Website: macys
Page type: billing-address
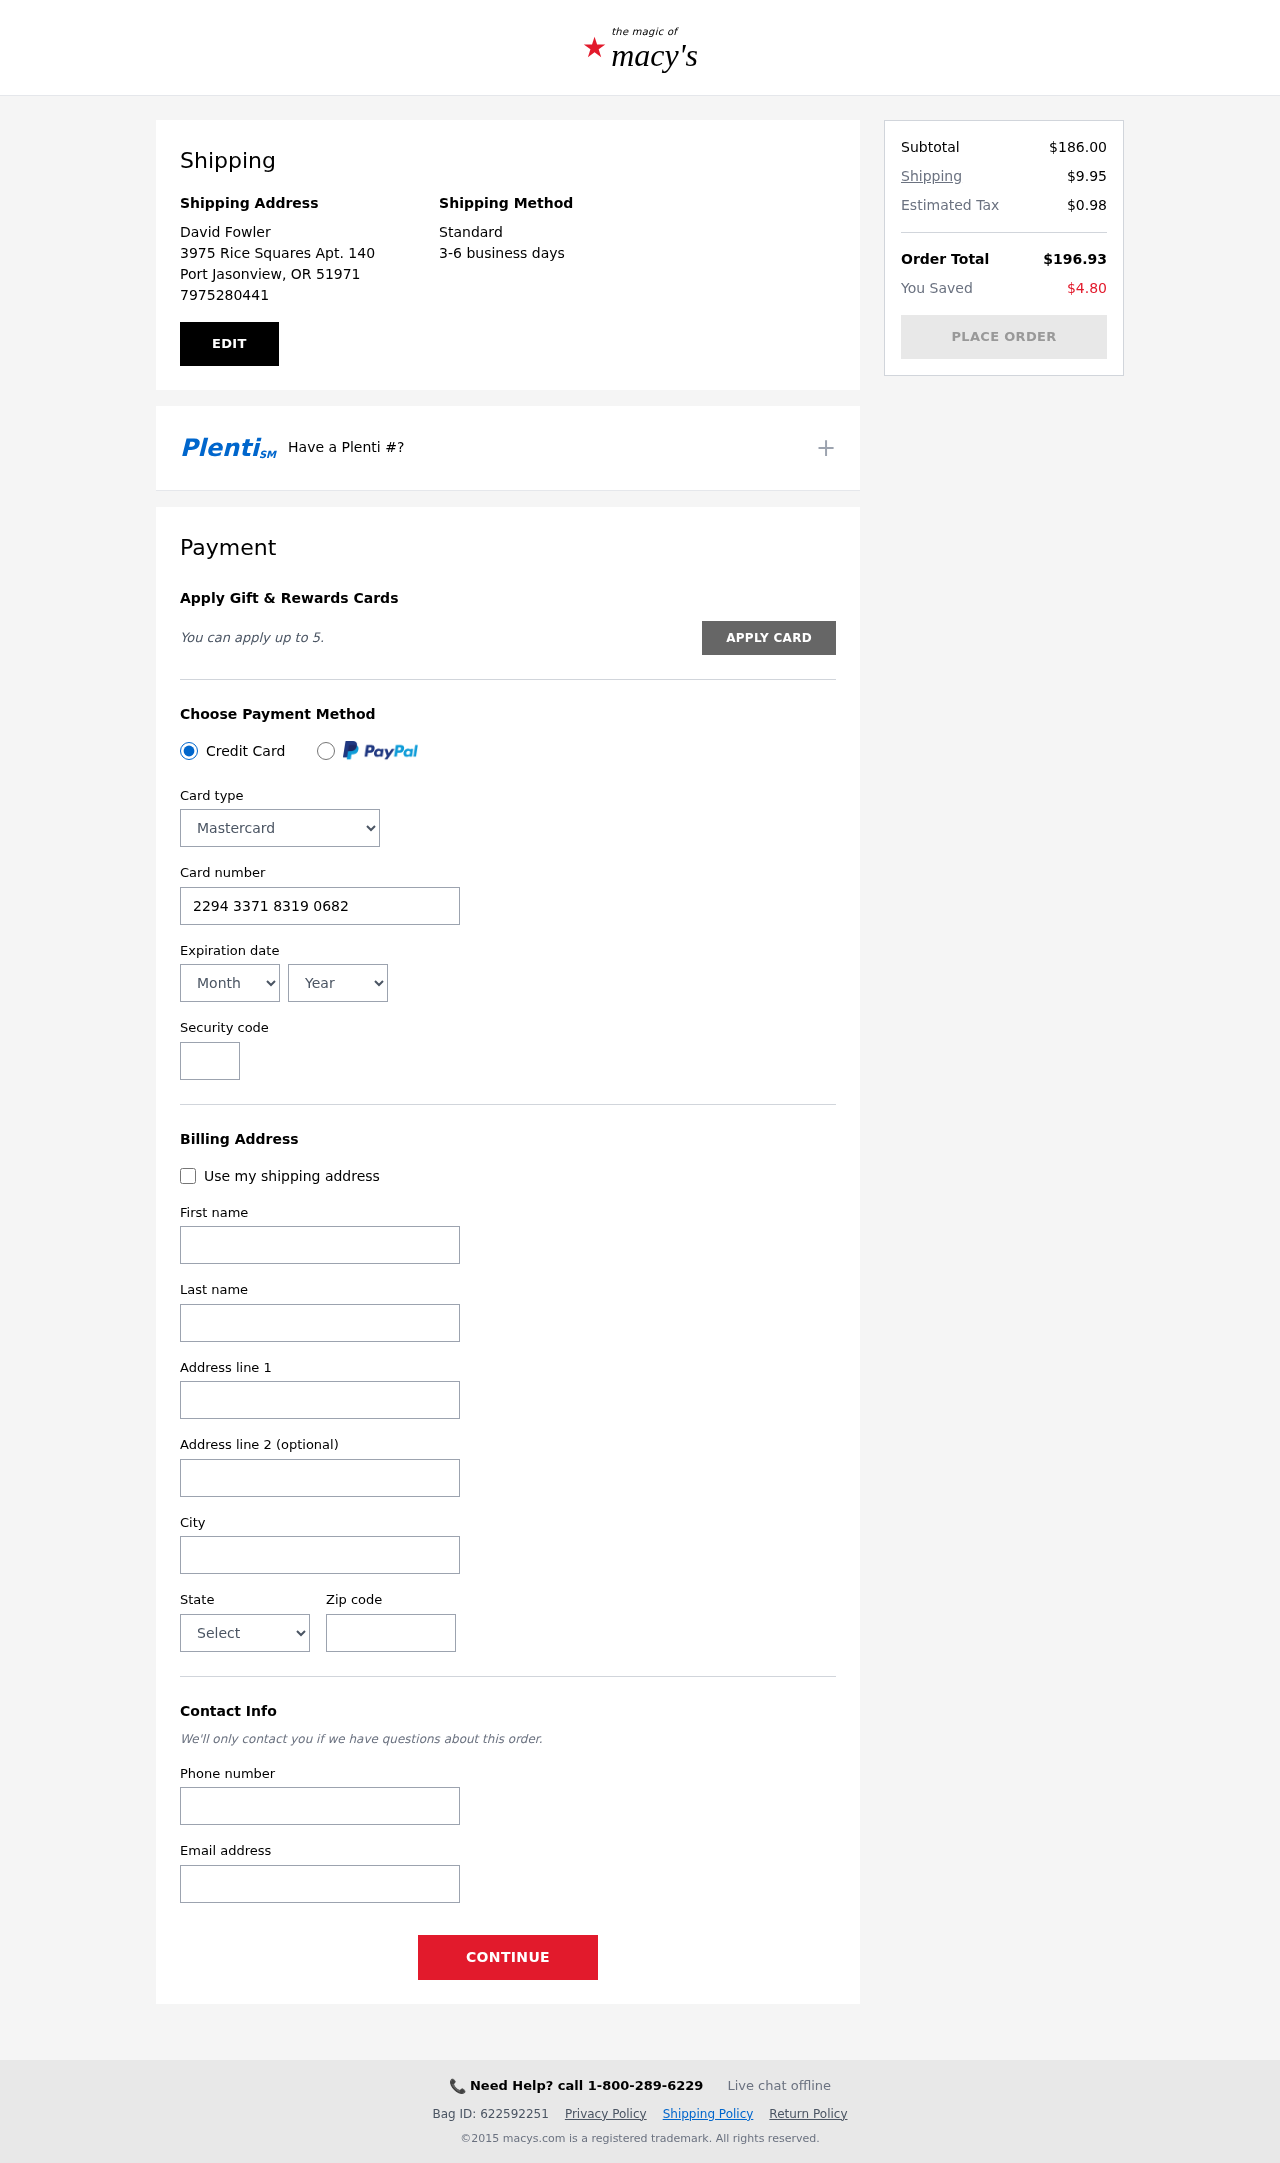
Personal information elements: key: PII_CARD_CVV
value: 087
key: PII_CARD_EXPIRY_MONTH
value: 12
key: PII_CARD_EXPIRY_YEAR
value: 30
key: PII_CARD_NUMBER
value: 2294 3371 8319 0682
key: PII_CARD_TYPE
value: Mastercard
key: PII_CITY
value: Port Jasonview
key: PII_CITY_STATE_ZIP
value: Port Jasonview, OR 51971
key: PII_EMAIL
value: dfowler@yahoo.com
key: PII_FIRSTNAME
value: David
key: PII_FULLNAME
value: David Fowler
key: PII_LASTNAME
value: Fowler
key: PII_PHONE
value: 7975280441
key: PII_POSTCODE
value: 51971
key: PII_STATE
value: Oregon
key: PII_STREET
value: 3975 Rice Squares Apt. 140
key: PII_STREET2
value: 6735 Ward Walk
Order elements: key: ORDER_SUBTOTAL
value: $186.00
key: ORDER_SHIPPING_COST
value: $9.95
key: ORDER_TAX
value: $0.98
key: ORDER_TOTAL
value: $196.93
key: ORDER_SAVINGS
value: $4.80